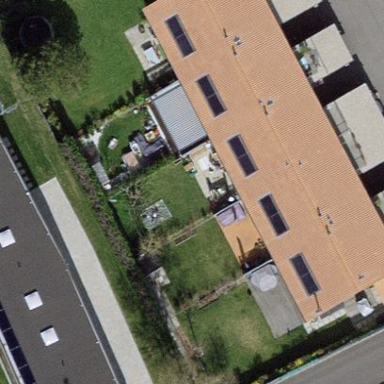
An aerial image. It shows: Garden enclosed by fence.